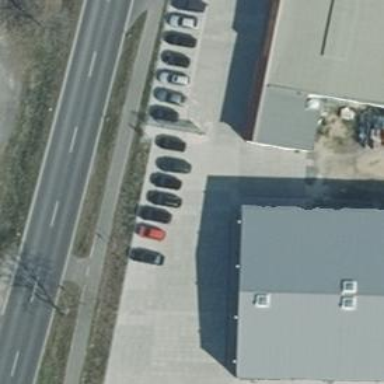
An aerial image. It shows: Fuel station.